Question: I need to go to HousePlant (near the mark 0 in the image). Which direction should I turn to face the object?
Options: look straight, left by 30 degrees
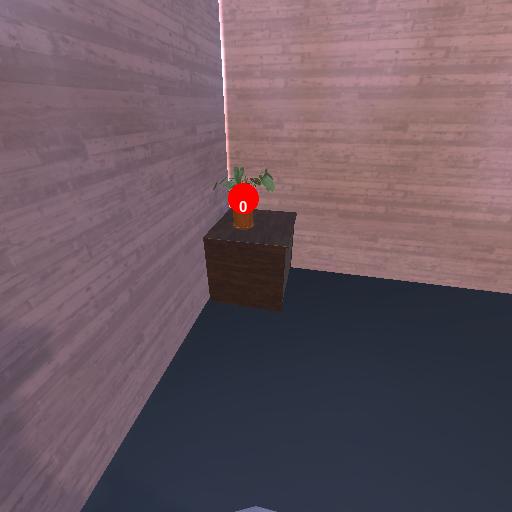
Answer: look straight